Question: When i try to upload 'UploadedFile' object content To FTP server
[That its value get from [t:inputFileUpload] component]
The loading indicator in my web browser play and will not stop
When debug i found that my come freezes in a line
'ftp.storeFile(destFilePath, inputStream);'
However i try 3 methods (shown in code) to upload
BUT still all methods not working
Controller method that UploadedFile to FTPServer
'''
public static String uploadFileToFTPServer
(String ftpServerIP, String userName, String password,UploadedFile uploadedFile) {
String destFilePath = null;
FTPClient ftp = new FTPClient();
ftp.addProtocolCommandListener(new PrintCommandListener(
new PrintWriter(System.out)));
try {
// Method 1
byte[] fileBytesContent = uploadedFile.getBytes();
ByteArrayInputStream inputStream = new ByteArrayInputStream(fileBytesContent);
// Method 2
// InputStream inputStream = uploadedFile.getInputStream();
// Method 3
// InputStream inputStreamContent = uploadedFile.getInputStream();
// BufferedInputStream inputStream = new BufferedInputStream(inputStreamContent);
destFilePath = uploadedFile.getName() ;
// ftp server
ftp.connect(ftpServerIP);
ftp.login(userName, password);
ftp.setFileType(FTPClient.BINARY_FILE_TYPE);
ftp.setFileTransferMode(FTPClient.BINARY_FILE_TYPE);
ftp.storeFile(destFilePath, inputStream);
inputStream.close();
ftp.logout();
} catch (Exception e) {
destFilePath = null;
e.printStackTrace();
} finally {
try {
ftp.disconnect();
} catch (IOException e) {
e.printStackTrace();
}
}
return destFilePath;
}
'''
Note
When Freeze i check the my FTP server
And see the file name BUT its size = zero !!
Then after some seconds this file will disappeared

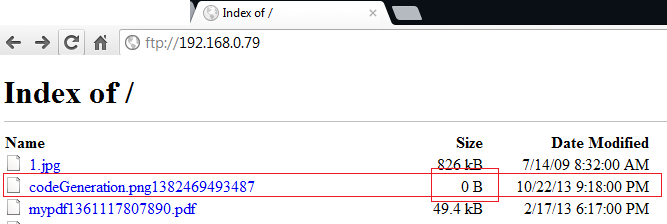
Answer: 'Firewall' in local machine is running
Because In development environment
My machine is simulated as 'a web server' (Because thats run local server)
And 'my application' need to write a file to 'a FTP server'
So need to take a privilege to communicate with (FTP server)
The firewall ONLY allow connections with determined (Servers:Ports)
And By default firewall prevent FTP connections (AnyServer:20 / AnyServer:21)
So when i disabled Firewall
The problem resolved